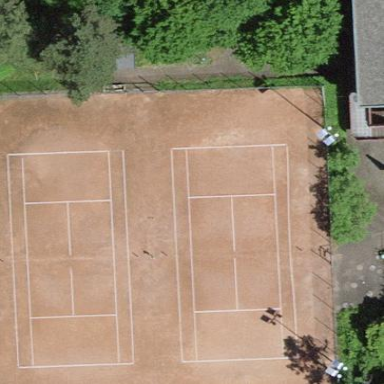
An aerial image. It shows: Tennis court on pitch.